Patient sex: F
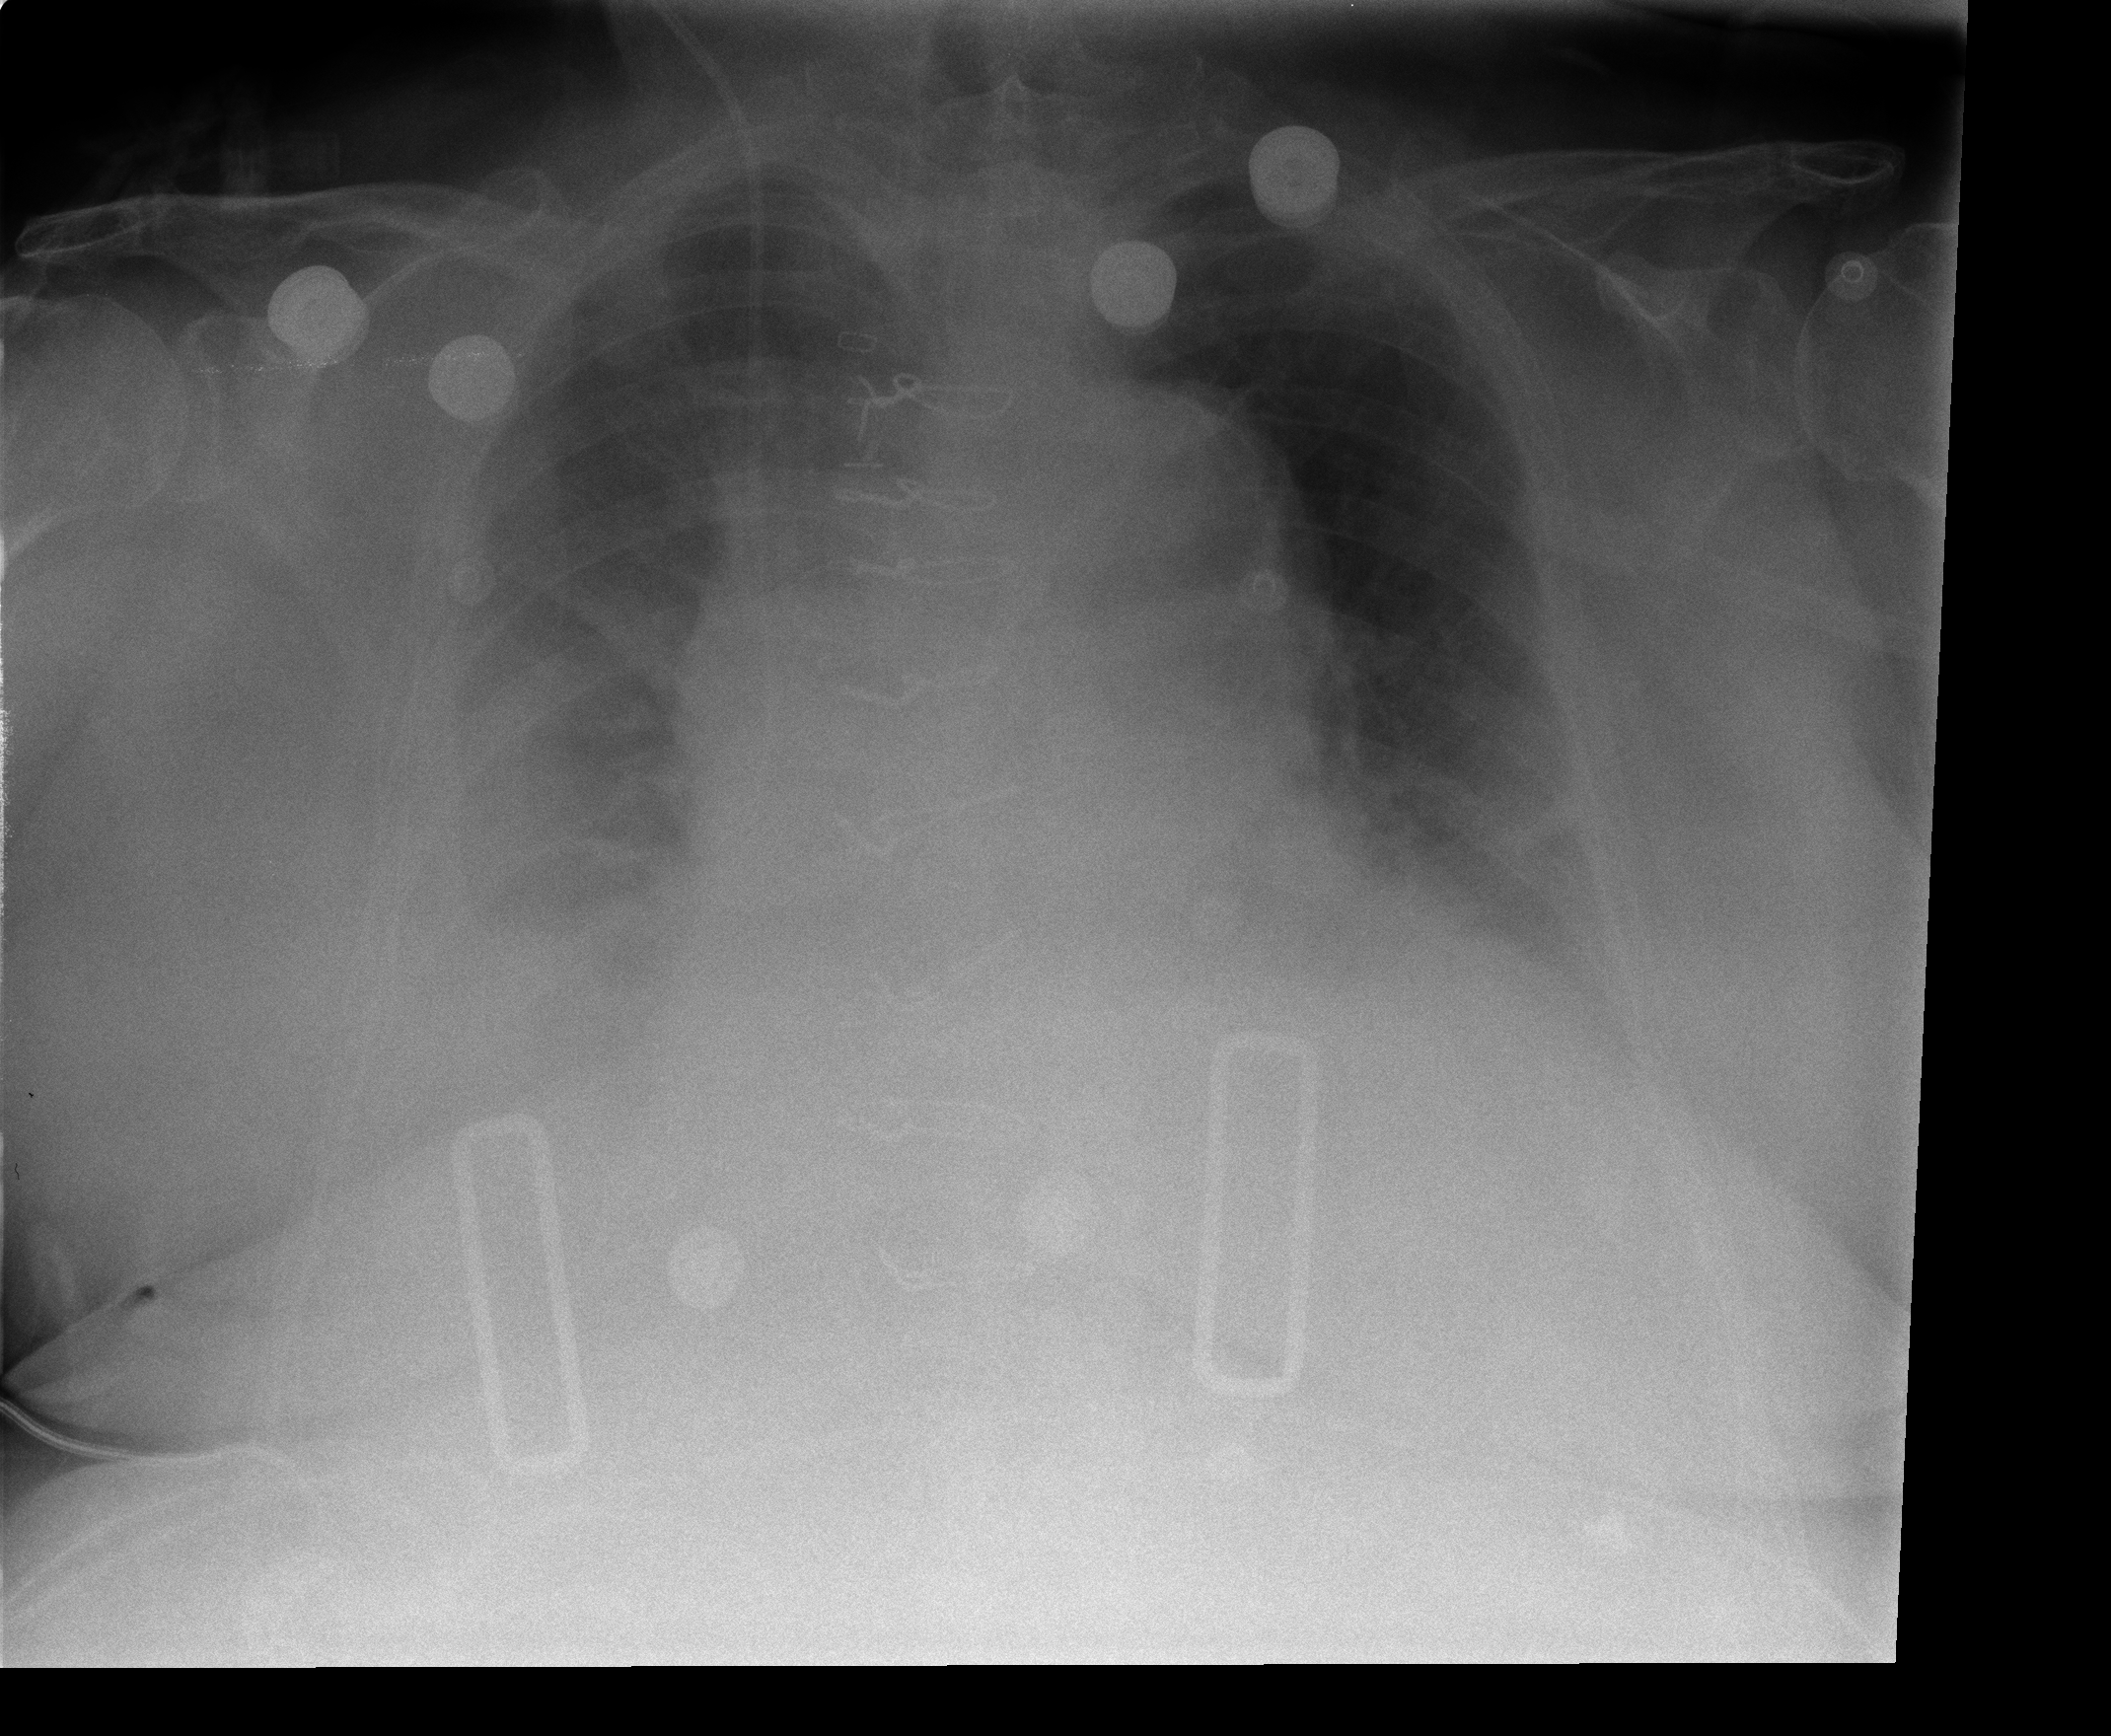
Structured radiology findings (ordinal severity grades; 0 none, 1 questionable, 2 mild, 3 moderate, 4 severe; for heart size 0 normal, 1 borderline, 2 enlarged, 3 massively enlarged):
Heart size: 3
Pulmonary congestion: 2
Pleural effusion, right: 2
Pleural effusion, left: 0
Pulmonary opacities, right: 1
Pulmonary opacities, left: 1
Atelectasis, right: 2
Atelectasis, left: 2